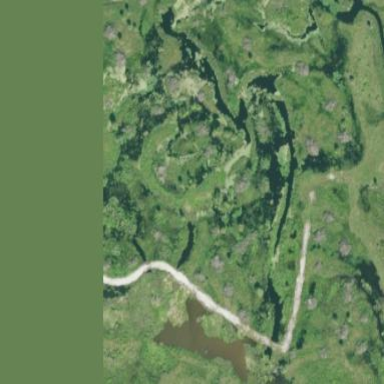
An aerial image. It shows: Marsh wetland.